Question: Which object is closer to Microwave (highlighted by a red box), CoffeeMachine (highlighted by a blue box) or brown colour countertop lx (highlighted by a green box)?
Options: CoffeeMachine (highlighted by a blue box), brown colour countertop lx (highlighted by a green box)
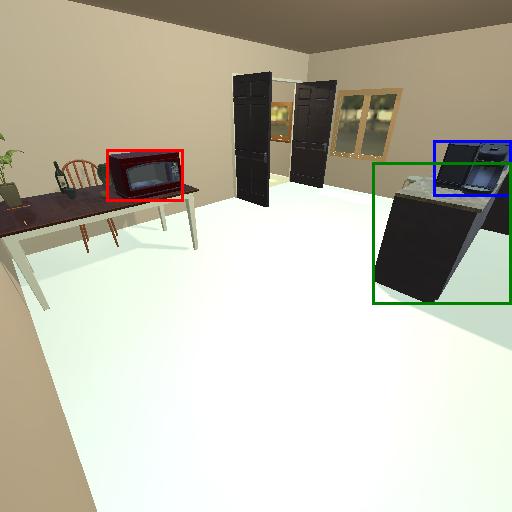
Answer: CoffeeMachine (highlighted by a blue box)